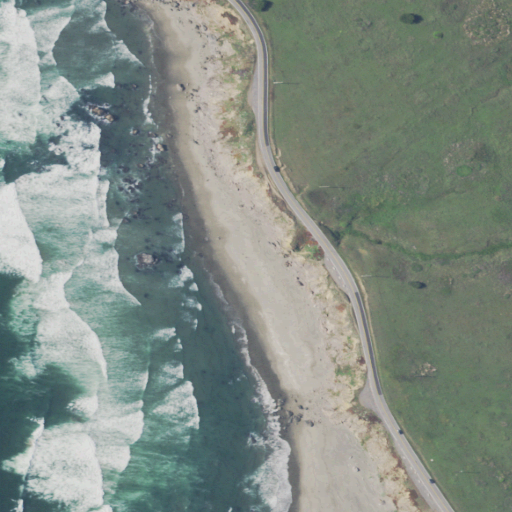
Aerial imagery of beach in California named Miwok Beach containing shrub, open water, low intensity development, medium intensity development, herbaceous wetlands, and grassland